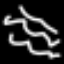
Label: squiggle